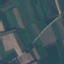
Land use / land cover: AnnualCrop